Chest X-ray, AP view. Patient: 59 years old, sex M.
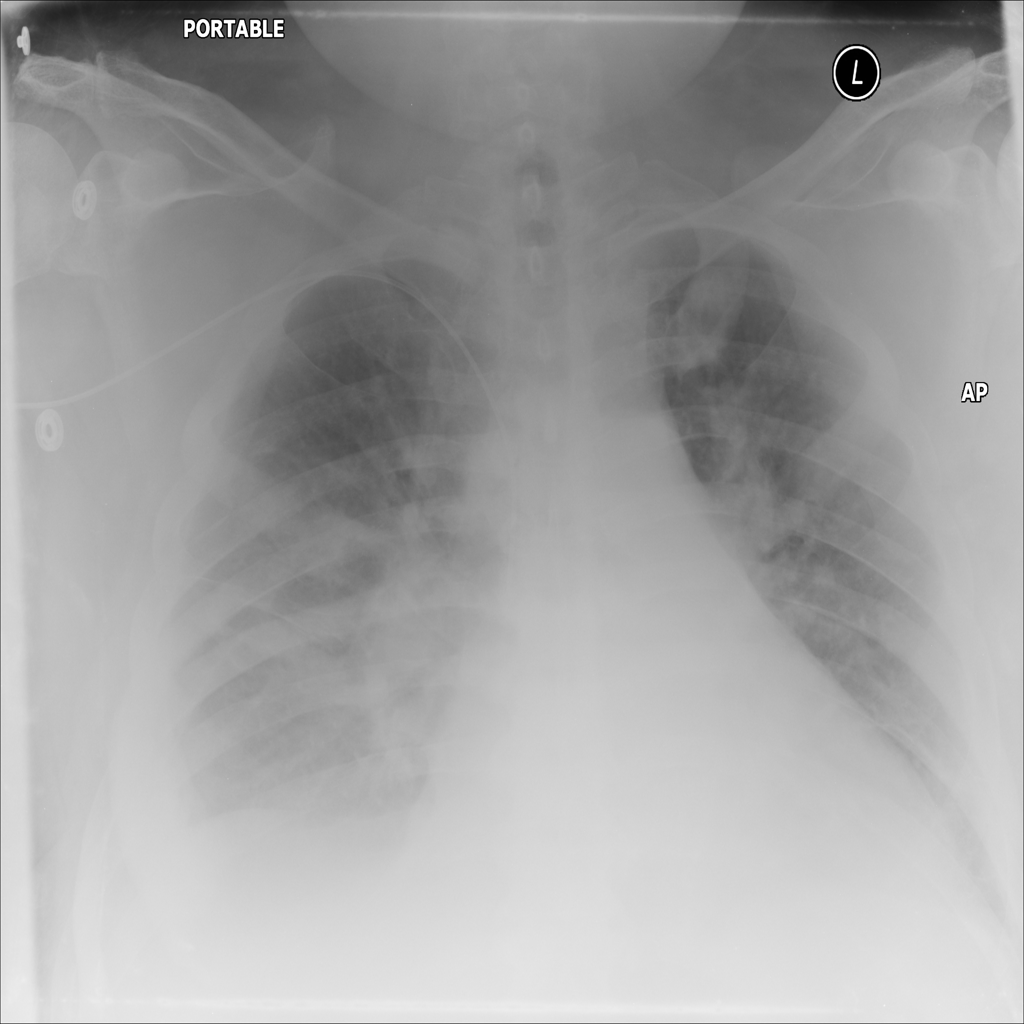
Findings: Infiltration